Question: Creating the following plot results in the legend being placed vertically, on the right, rather than on the bottom horizontally as indicated in the call to 'opts()':
'''
dat <- data.frame(x = runif(10), y = runif(10),
grp = rep(letters[1:2],each = 5))
ggplot(data = dat, aes(x = x, y = y, colour = grp)) +
geom_point() +
opts(legend.position = "bottom", legend.direction = "horizontal") +
theme_bw()
'''

How do I get the legend in the correct spot?
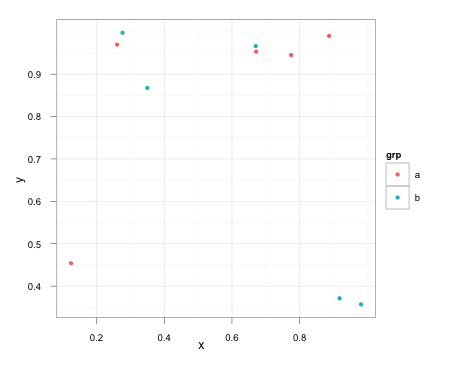
Answer: The problem is that that 'theme_bw()' is placed after the call to 'opts()', and resets some defaults. Just place 'theme_bw()' before 'opts()':
'''
ggplot(data = dat, aes(x = x, y = y, colour = grp)) +
geom_point() +
theme_bw() +
opts(legend.position = "bottom", legend.direction = "horizontal")
'''
: Since version 0.9.2 'opts' has been <URL> by 'theme':
'''
theme(legend.position = "bottom", legend.direction = "horizontal")
'''